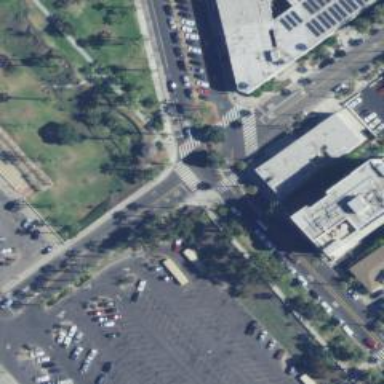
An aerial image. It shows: Zebra crossing on footway.